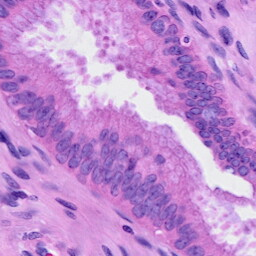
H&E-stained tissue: Cervix